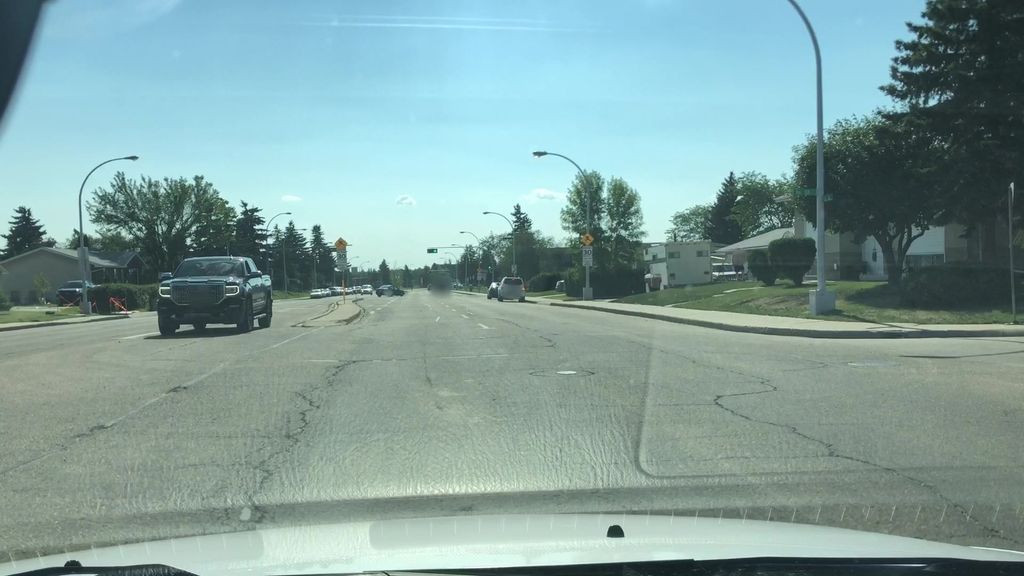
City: edmonton